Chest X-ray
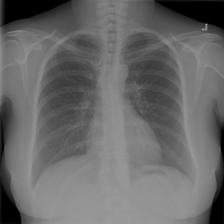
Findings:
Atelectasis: negative
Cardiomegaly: negative
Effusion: negative
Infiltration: negative
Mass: negative
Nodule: negative
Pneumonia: negative
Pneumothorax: negative
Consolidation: negative
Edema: negative
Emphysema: negative
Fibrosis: negative
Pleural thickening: negative
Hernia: negative